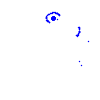
Particle: electron